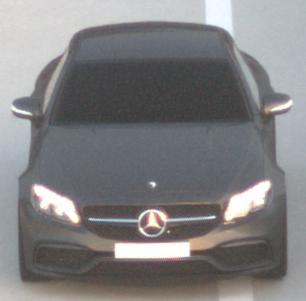
Make: Mercedes-Benz
Model: C 43 AMG
Detailed model: C-Class (205) AMG Limousine
Model produced from: 2016/10
Model produced until: 2018/04
Doors: 4
Color: gray
Road condition: dry road
Daytime: sunrise or sunset
Contrast: low contrast